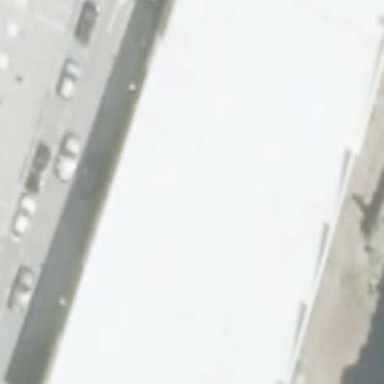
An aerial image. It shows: Industrial building.